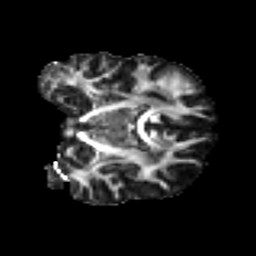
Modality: FA
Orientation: coronal
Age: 31
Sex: male
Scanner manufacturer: ge
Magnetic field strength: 3 T
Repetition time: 7.8 s
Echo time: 0.0607 s